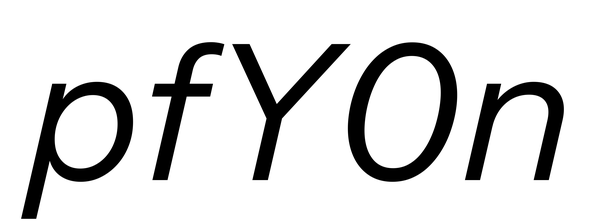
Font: InstrumentSans-Italic_Italic